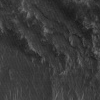
Atmospheric dust classification: not_dusty